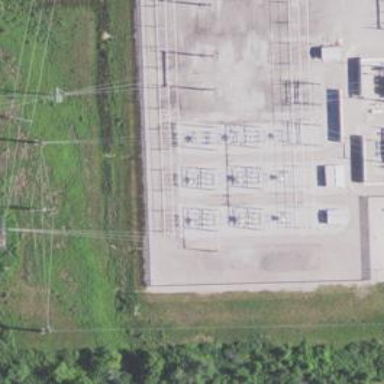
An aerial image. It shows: Switch for power supply.